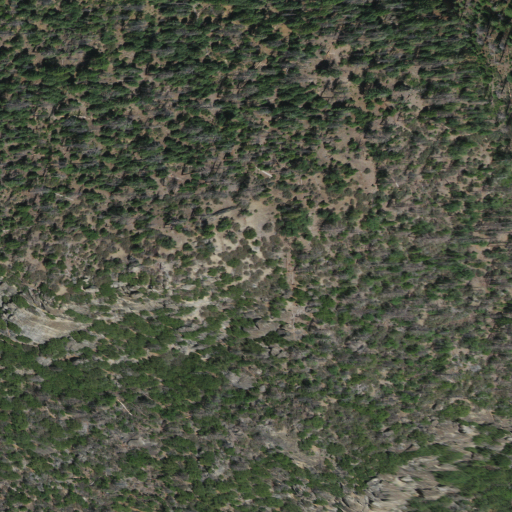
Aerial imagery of mountain in California named Flume Peak containing only grassland